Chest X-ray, PA view. Patient: 67 years old, sex F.
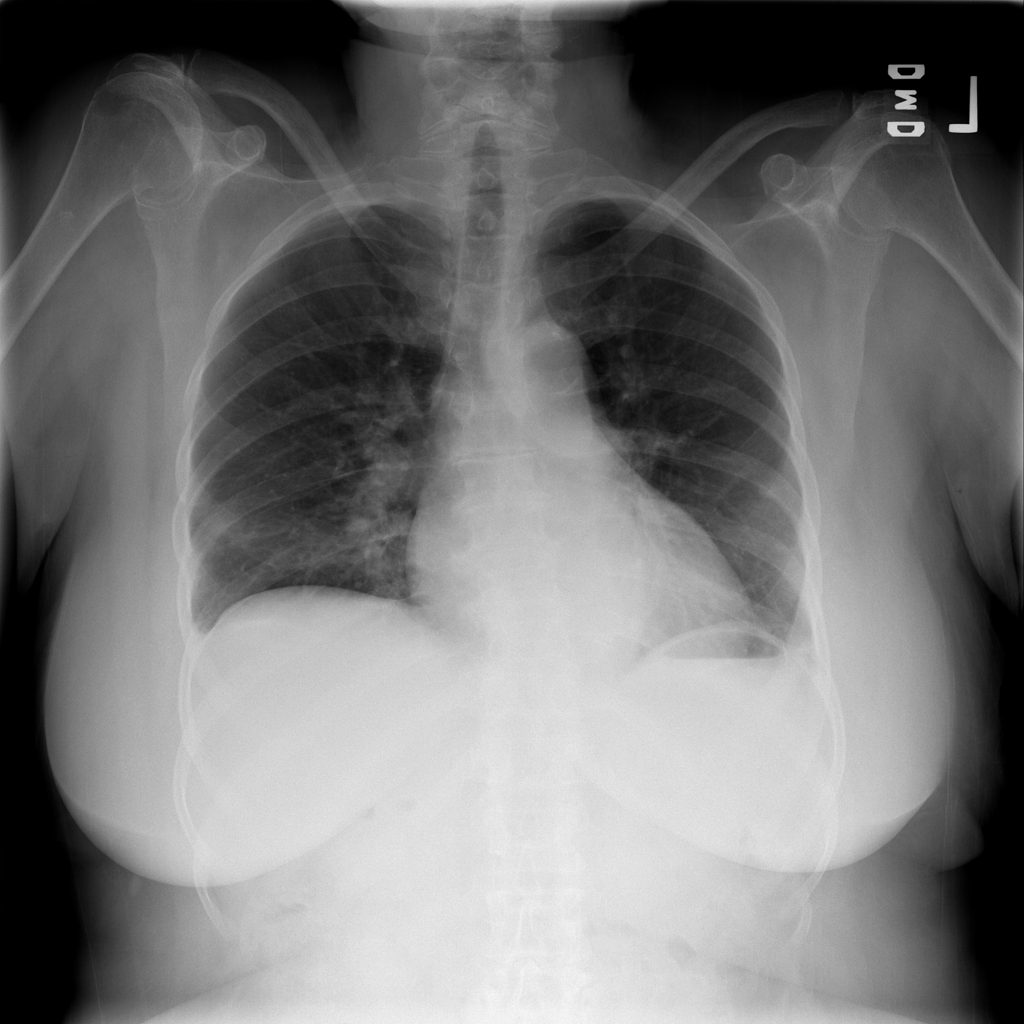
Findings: Atelectasis